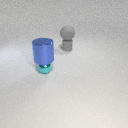
small gray rubber cylinder below large gray rubber sphere